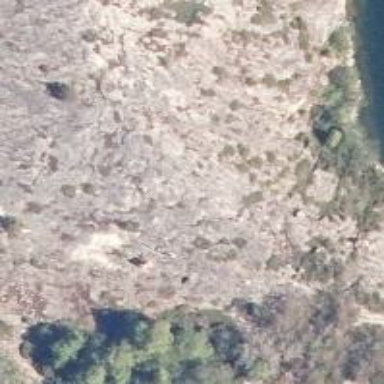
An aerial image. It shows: Cliff in nature.